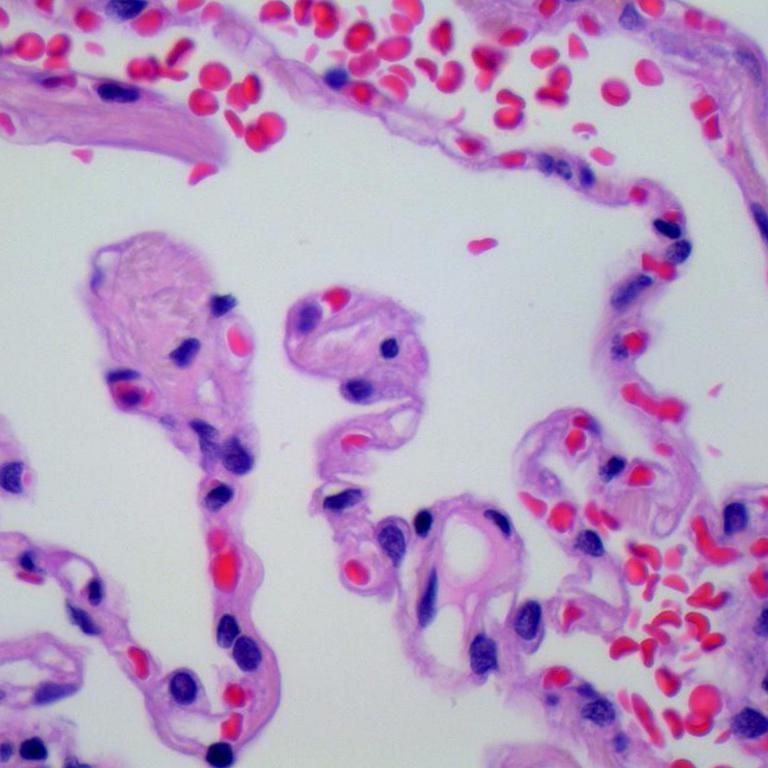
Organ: lung
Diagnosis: benign